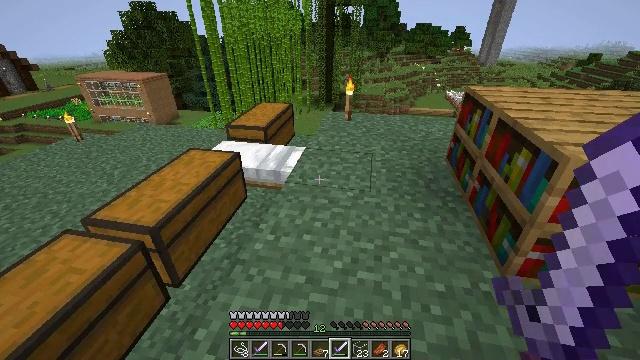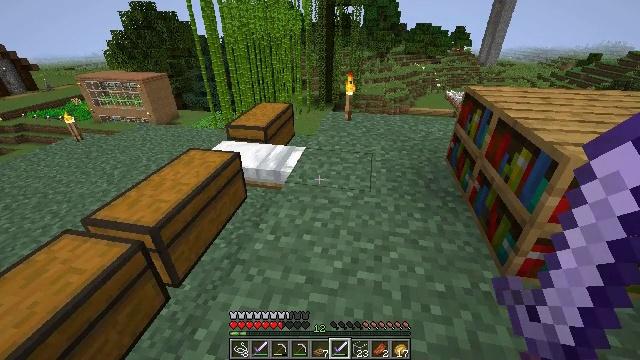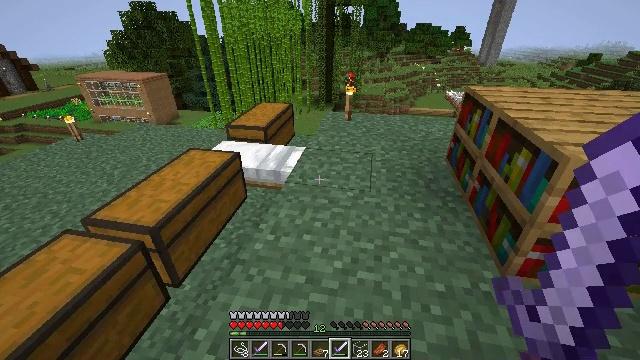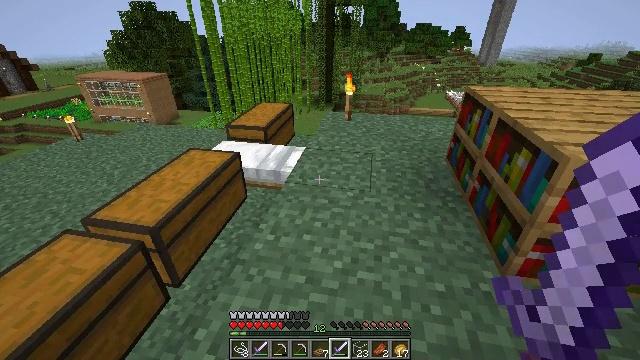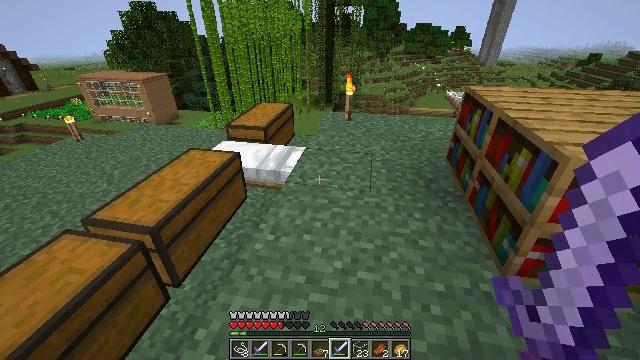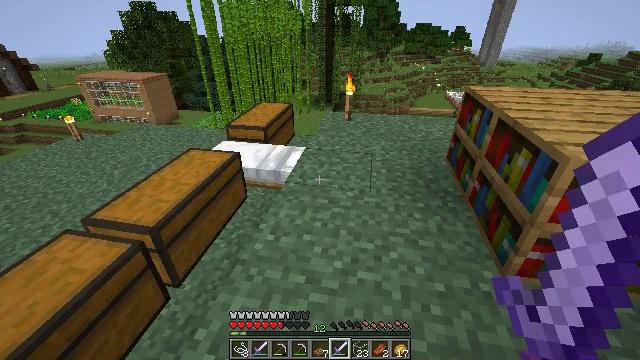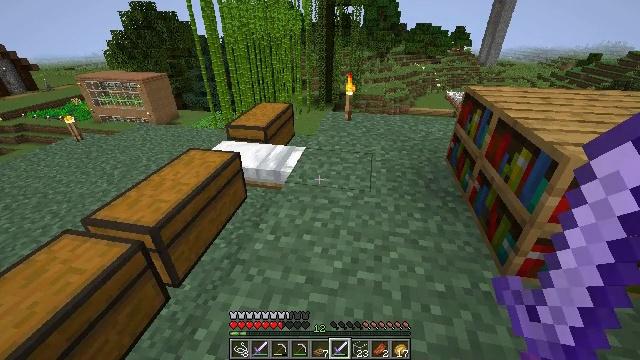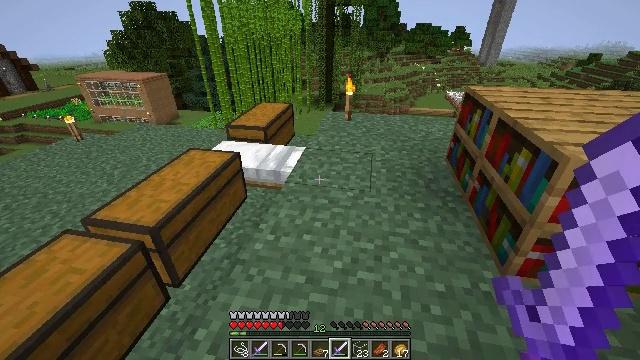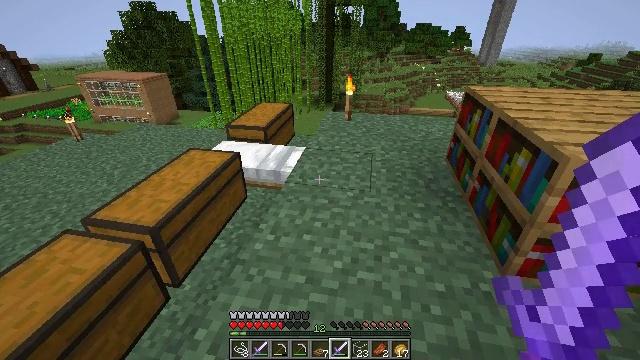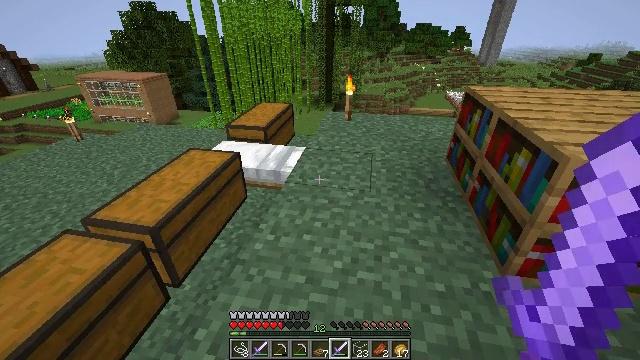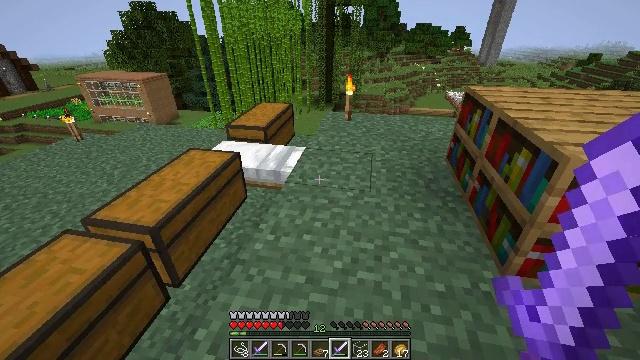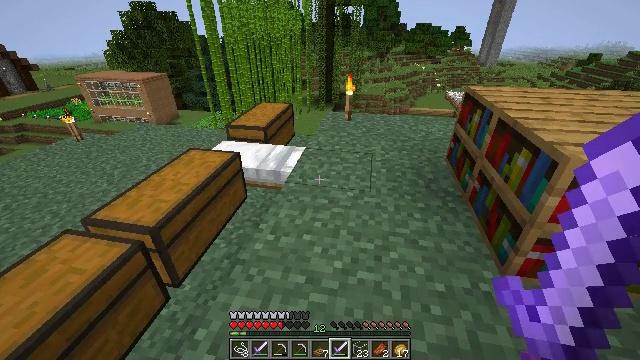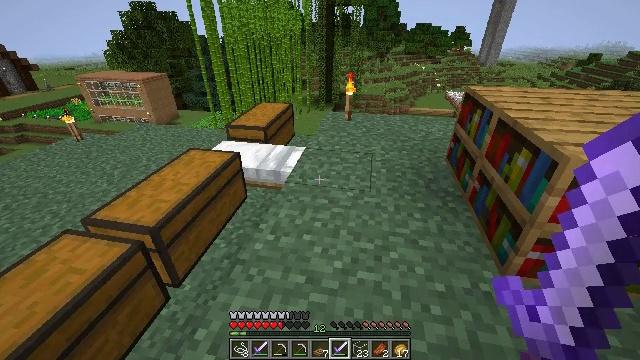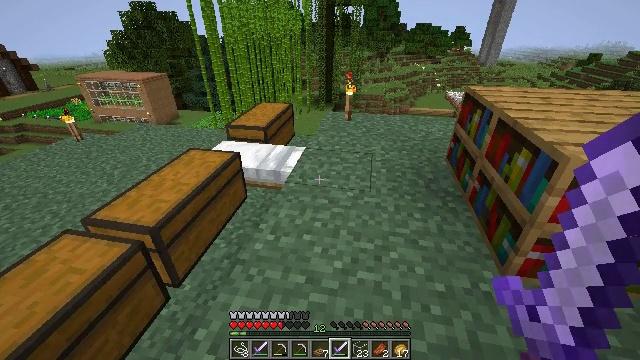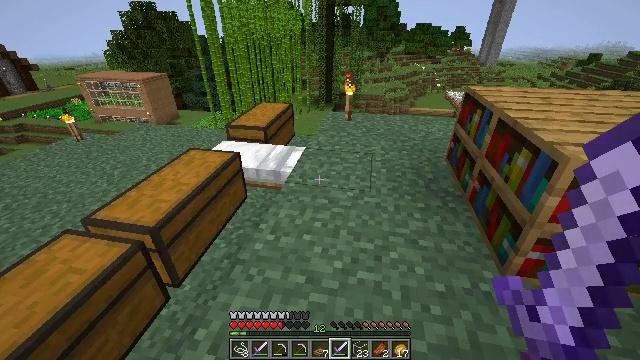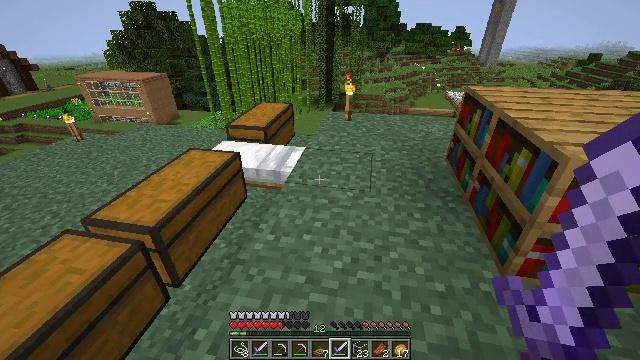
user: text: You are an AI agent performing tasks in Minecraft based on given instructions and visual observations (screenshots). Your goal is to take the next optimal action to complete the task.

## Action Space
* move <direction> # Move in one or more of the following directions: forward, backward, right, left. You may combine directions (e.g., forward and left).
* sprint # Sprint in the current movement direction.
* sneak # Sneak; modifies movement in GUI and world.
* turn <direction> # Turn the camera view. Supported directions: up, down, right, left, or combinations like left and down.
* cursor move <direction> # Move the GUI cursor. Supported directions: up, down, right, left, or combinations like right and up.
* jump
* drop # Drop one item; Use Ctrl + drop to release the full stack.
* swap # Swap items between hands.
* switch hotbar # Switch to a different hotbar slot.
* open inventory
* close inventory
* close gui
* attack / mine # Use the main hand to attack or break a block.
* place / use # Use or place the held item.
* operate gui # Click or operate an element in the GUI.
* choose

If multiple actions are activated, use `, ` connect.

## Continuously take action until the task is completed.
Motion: motion action
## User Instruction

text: Use the crafting table to make a bookshelf.
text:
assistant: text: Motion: no_op
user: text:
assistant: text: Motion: no_op
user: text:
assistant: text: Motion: no_op
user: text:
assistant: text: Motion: no_op
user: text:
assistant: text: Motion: no_op
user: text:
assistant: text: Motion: no_op
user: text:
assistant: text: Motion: no_op
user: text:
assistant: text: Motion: no_op
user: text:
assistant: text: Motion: no_op
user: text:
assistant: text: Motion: no_op
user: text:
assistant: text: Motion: no_op
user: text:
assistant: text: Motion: no_op
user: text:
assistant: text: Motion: no_op
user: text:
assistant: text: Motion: no_op
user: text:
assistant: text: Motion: no_op
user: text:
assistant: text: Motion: no_op
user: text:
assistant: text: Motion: no_op
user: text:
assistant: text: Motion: no_op
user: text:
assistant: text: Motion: no_op
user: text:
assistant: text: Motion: no_op
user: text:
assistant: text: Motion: no_op
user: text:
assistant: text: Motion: no_op
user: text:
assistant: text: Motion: no_op
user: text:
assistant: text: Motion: no_op
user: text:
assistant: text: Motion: no_op
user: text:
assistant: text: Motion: no_op
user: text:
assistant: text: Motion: no_op
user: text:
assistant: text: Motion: no_op
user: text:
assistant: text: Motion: no_op
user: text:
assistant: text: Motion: no_op